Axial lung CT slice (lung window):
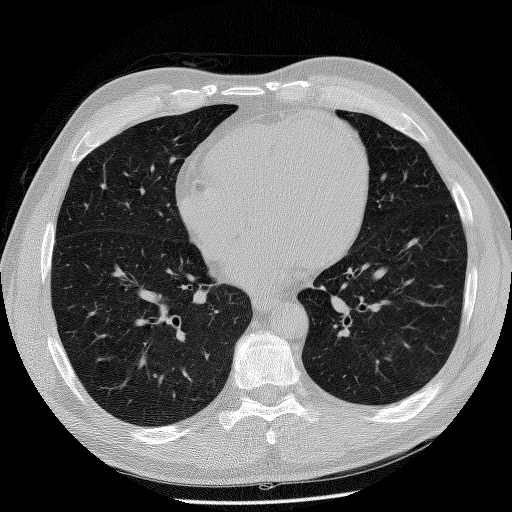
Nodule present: no